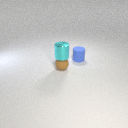
small blue rubber cylinder behind small brown rubber sphere